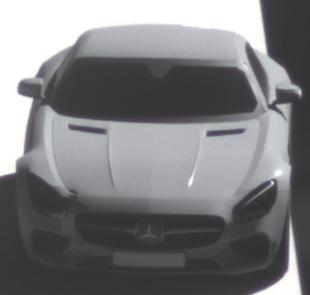
Make: Mercedes-Benz
Model: AMG GT Coupé
Detailed model: AMG GT (190) Coupé
Model produced from: 2014/10
Model produced until: 2017/01
Doors: 2
Color: gray
Road condition: dry road
Daytime: morning or afternoon
Contrast: high contrast